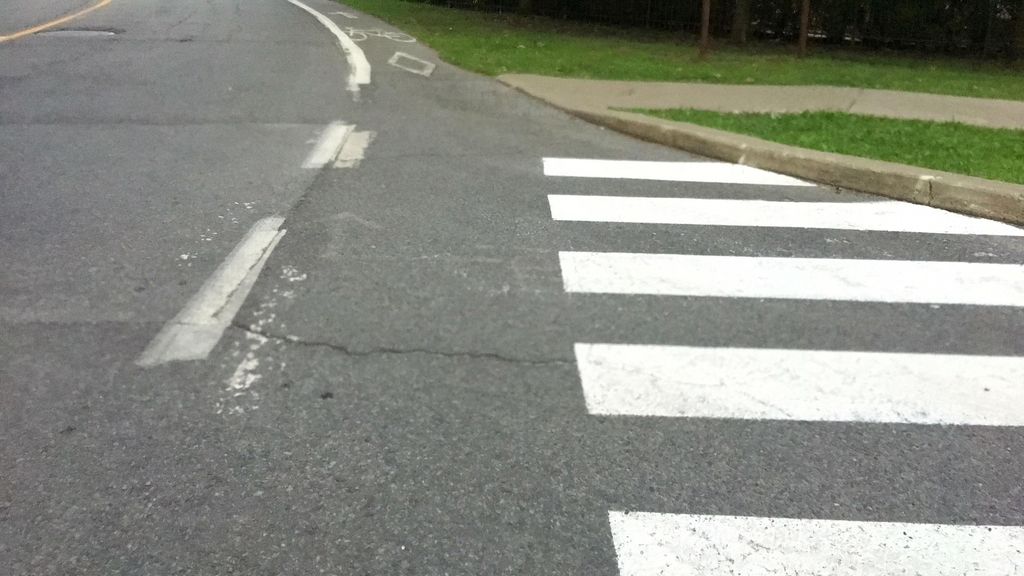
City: montreal